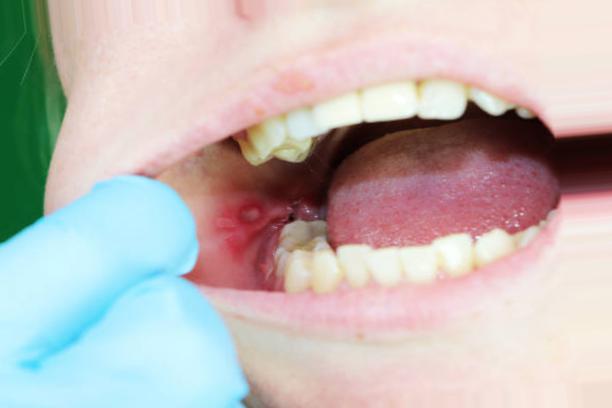
Condition: Mouth Ulcer